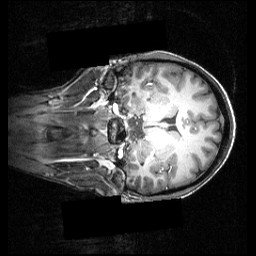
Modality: T1w
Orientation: coronal
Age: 21
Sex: female
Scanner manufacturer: siemens
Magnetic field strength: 3.951 T
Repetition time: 1.5 s
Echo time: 0.00335 s